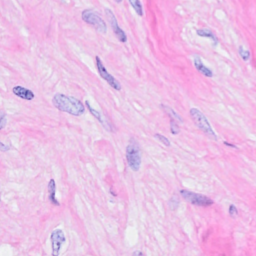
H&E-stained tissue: Breast